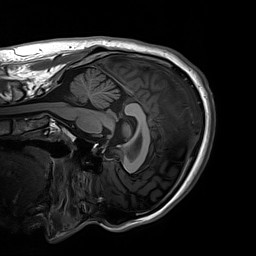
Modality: T1w
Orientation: sagittal
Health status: healthy
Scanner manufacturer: siemens
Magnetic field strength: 3 T
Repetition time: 2.3 s
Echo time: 0.00236 s